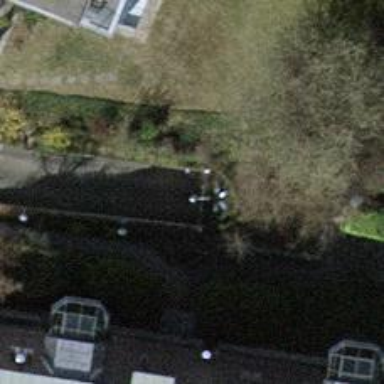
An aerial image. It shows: Parking entrance.